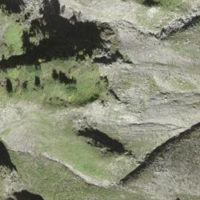
EUNIS habitat code: 23
Species observed at this site:
Euphorbia cyparissias